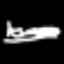
Label: bed